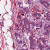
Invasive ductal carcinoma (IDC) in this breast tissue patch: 1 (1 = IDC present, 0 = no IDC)